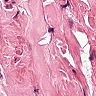
Metastatic tissue present: no